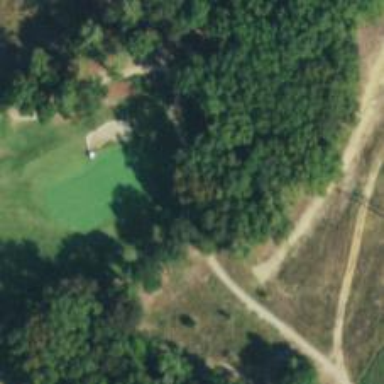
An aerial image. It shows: Path for both roads and golfers.